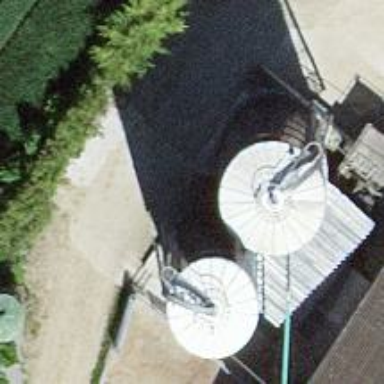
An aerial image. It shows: Silo.